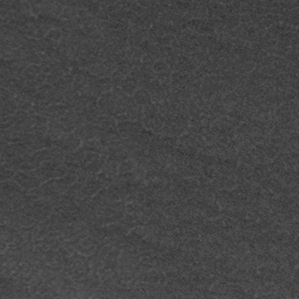
Label: frost